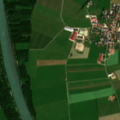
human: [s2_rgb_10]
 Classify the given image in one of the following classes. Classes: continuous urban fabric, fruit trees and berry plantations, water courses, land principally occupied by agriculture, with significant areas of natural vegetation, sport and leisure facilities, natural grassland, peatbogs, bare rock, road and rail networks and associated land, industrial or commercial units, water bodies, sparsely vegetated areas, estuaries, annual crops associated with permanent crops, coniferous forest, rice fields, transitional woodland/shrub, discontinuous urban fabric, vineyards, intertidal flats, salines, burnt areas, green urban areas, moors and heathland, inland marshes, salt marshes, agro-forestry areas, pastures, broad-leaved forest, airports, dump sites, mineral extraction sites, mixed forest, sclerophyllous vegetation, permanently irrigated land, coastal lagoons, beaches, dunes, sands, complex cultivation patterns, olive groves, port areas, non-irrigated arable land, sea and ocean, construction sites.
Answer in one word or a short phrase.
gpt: discontinuous urban fabric, pastures, complex cultivation patterns, broad-leaved forest, water courses